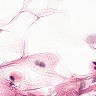
Metastatic tissue present: no